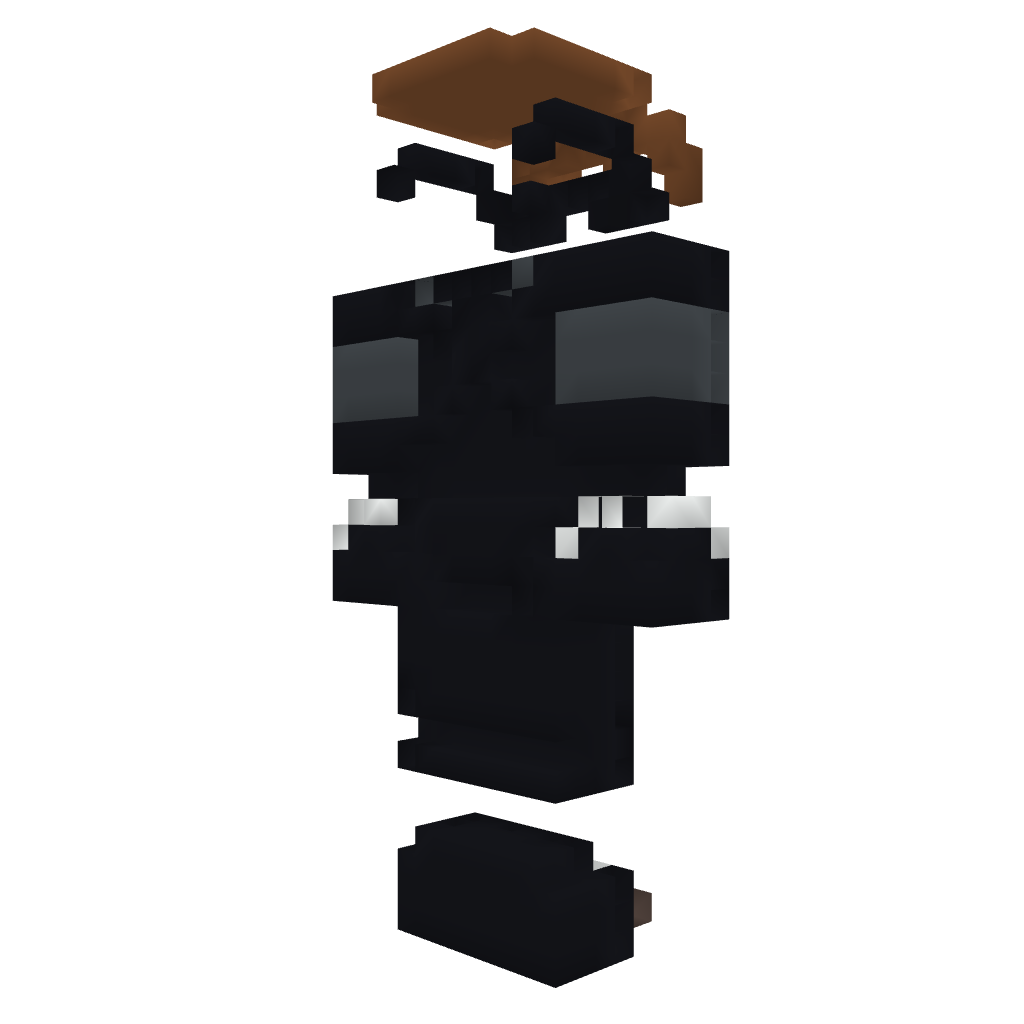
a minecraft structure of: Statue - SkyDoesMinecraft